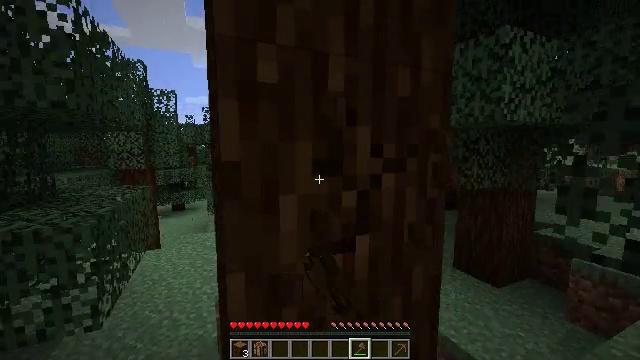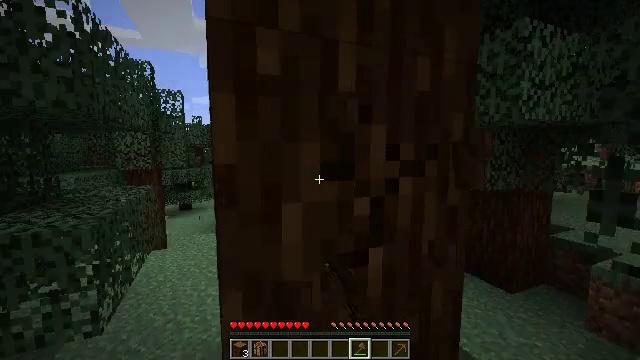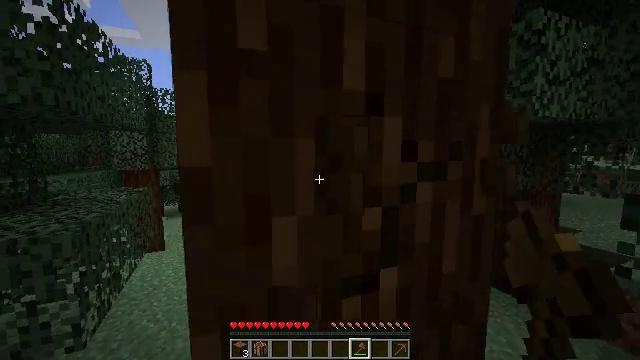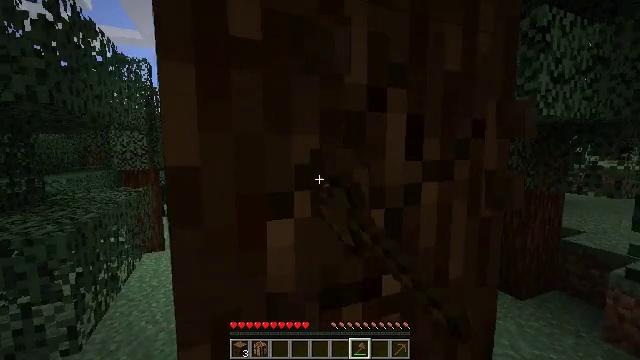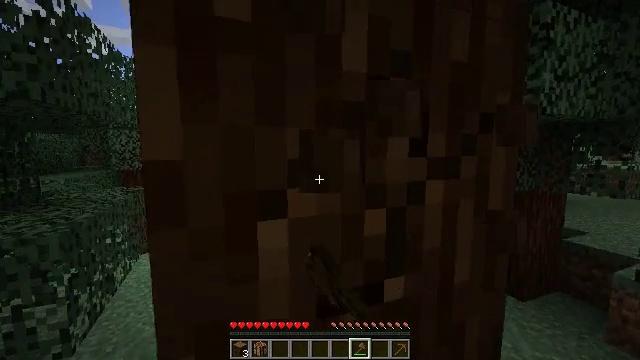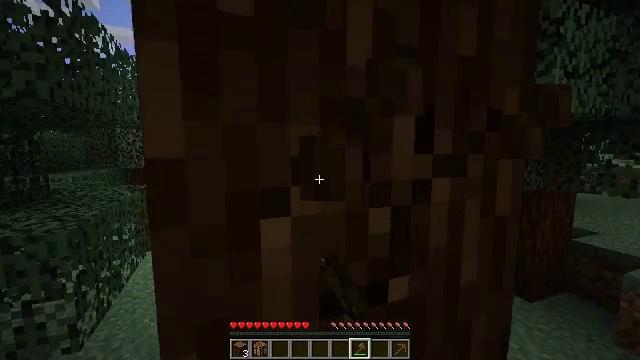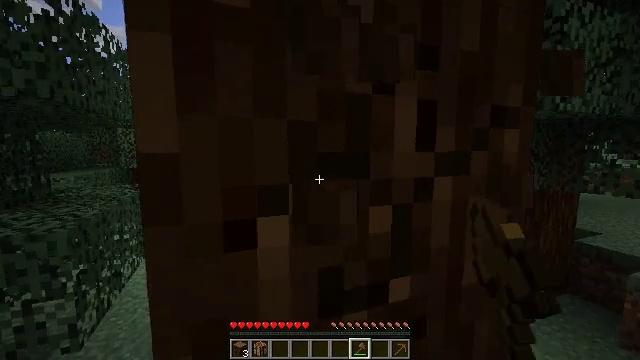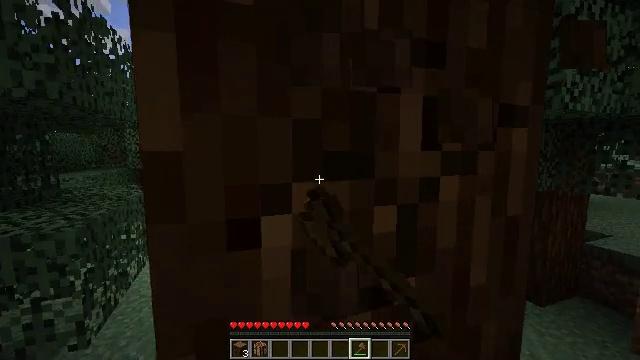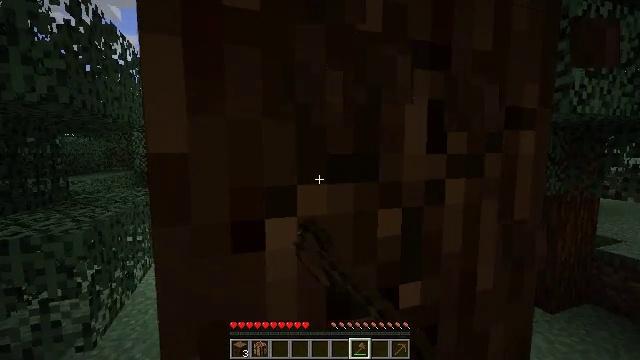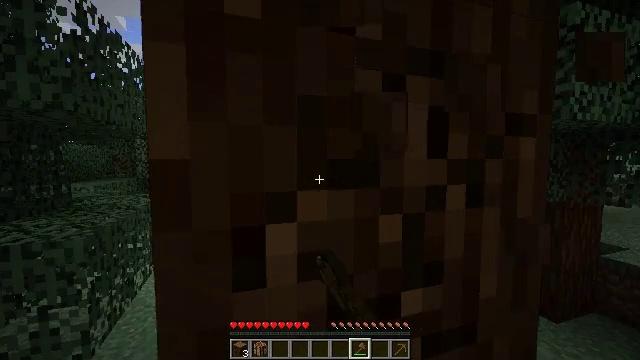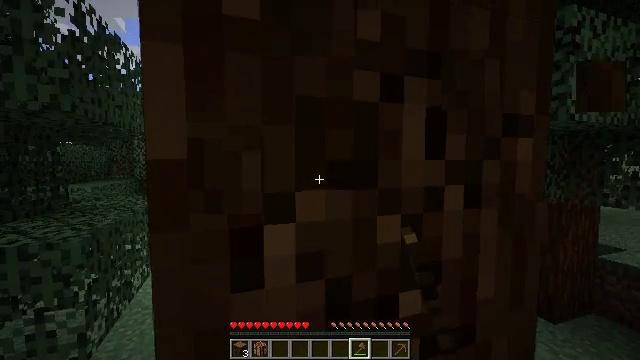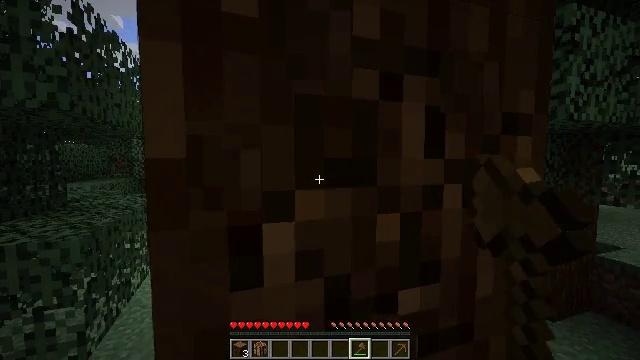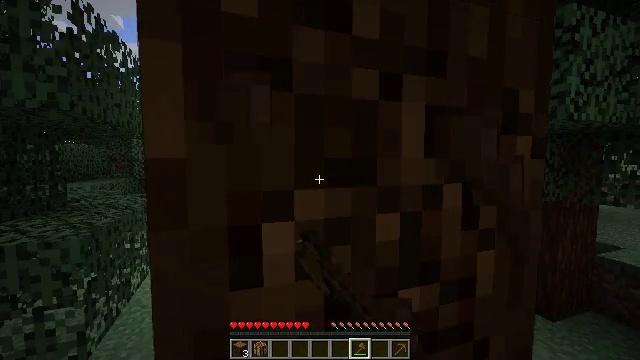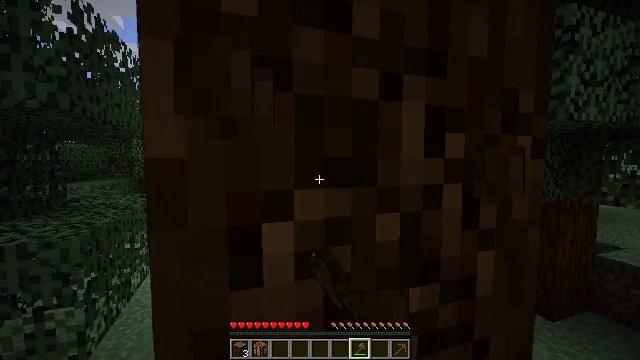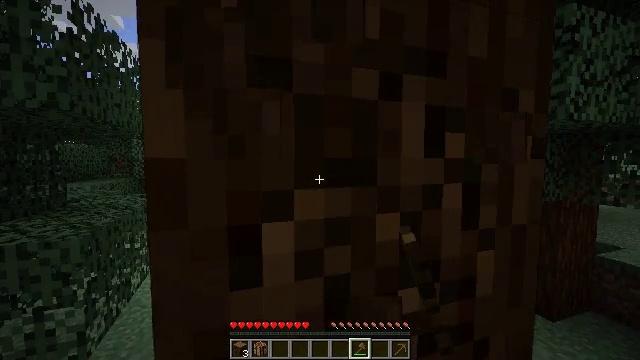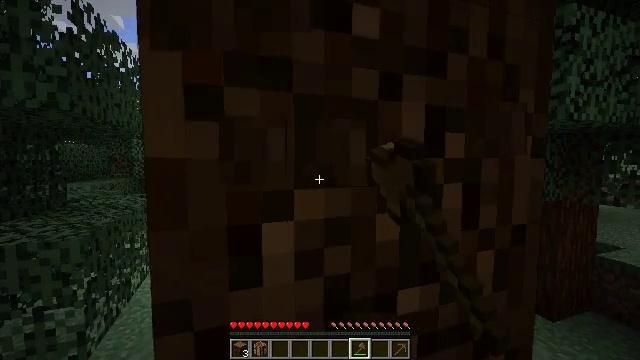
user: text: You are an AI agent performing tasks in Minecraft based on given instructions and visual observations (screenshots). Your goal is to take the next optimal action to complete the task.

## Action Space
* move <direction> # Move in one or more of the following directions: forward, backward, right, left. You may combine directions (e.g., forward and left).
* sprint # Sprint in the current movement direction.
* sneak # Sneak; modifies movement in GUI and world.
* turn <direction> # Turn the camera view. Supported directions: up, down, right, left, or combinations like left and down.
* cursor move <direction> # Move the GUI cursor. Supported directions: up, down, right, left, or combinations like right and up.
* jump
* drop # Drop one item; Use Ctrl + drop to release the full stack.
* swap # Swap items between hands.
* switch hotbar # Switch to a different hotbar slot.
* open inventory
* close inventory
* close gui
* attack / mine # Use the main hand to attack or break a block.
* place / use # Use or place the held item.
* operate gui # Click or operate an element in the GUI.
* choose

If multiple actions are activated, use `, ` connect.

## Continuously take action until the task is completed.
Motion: motion action
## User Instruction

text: Harvest the spruce log from a tree trunk.
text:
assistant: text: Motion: move forward, turn left, attack / mine
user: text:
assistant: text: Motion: attack / mine
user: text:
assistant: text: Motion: attack / mine
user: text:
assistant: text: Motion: attack / mine
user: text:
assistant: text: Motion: turn left, attack / mine
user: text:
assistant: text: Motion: attack / mine
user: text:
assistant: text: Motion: turn left, attack / mine
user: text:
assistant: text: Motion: turn left, attack / mine
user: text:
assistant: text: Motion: turn up, attack / mine
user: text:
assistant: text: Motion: attack / mine
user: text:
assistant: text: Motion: attack / mine
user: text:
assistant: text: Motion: attack / mine
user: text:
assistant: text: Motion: attack / mine
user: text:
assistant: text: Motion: attack / mine
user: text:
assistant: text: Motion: attack / mine
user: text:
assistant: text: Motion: attack / mine
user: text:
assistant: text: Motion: attack / mine
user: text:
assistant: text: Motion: turn left and up, attack / mine
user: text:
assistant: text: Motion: turn up, attack / mine
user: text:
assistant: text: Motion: attack / mine
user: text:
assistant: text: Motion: attack / mine
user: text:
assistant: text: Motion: attack / mine
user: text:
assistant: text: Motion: turn up, attack / mine
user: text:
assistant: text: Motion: turn up, attack / mine
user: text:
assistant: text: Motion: move forward, turn up, attack / mine
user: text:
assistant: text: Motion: move forward, turn up, attack / mine
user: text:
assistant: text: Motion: turn up, attack / mine
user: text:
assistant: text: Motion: turn up, attack / mine
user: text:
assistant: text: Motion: turn up, attack / mine
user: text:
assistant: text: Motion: attack / mine